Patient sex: F
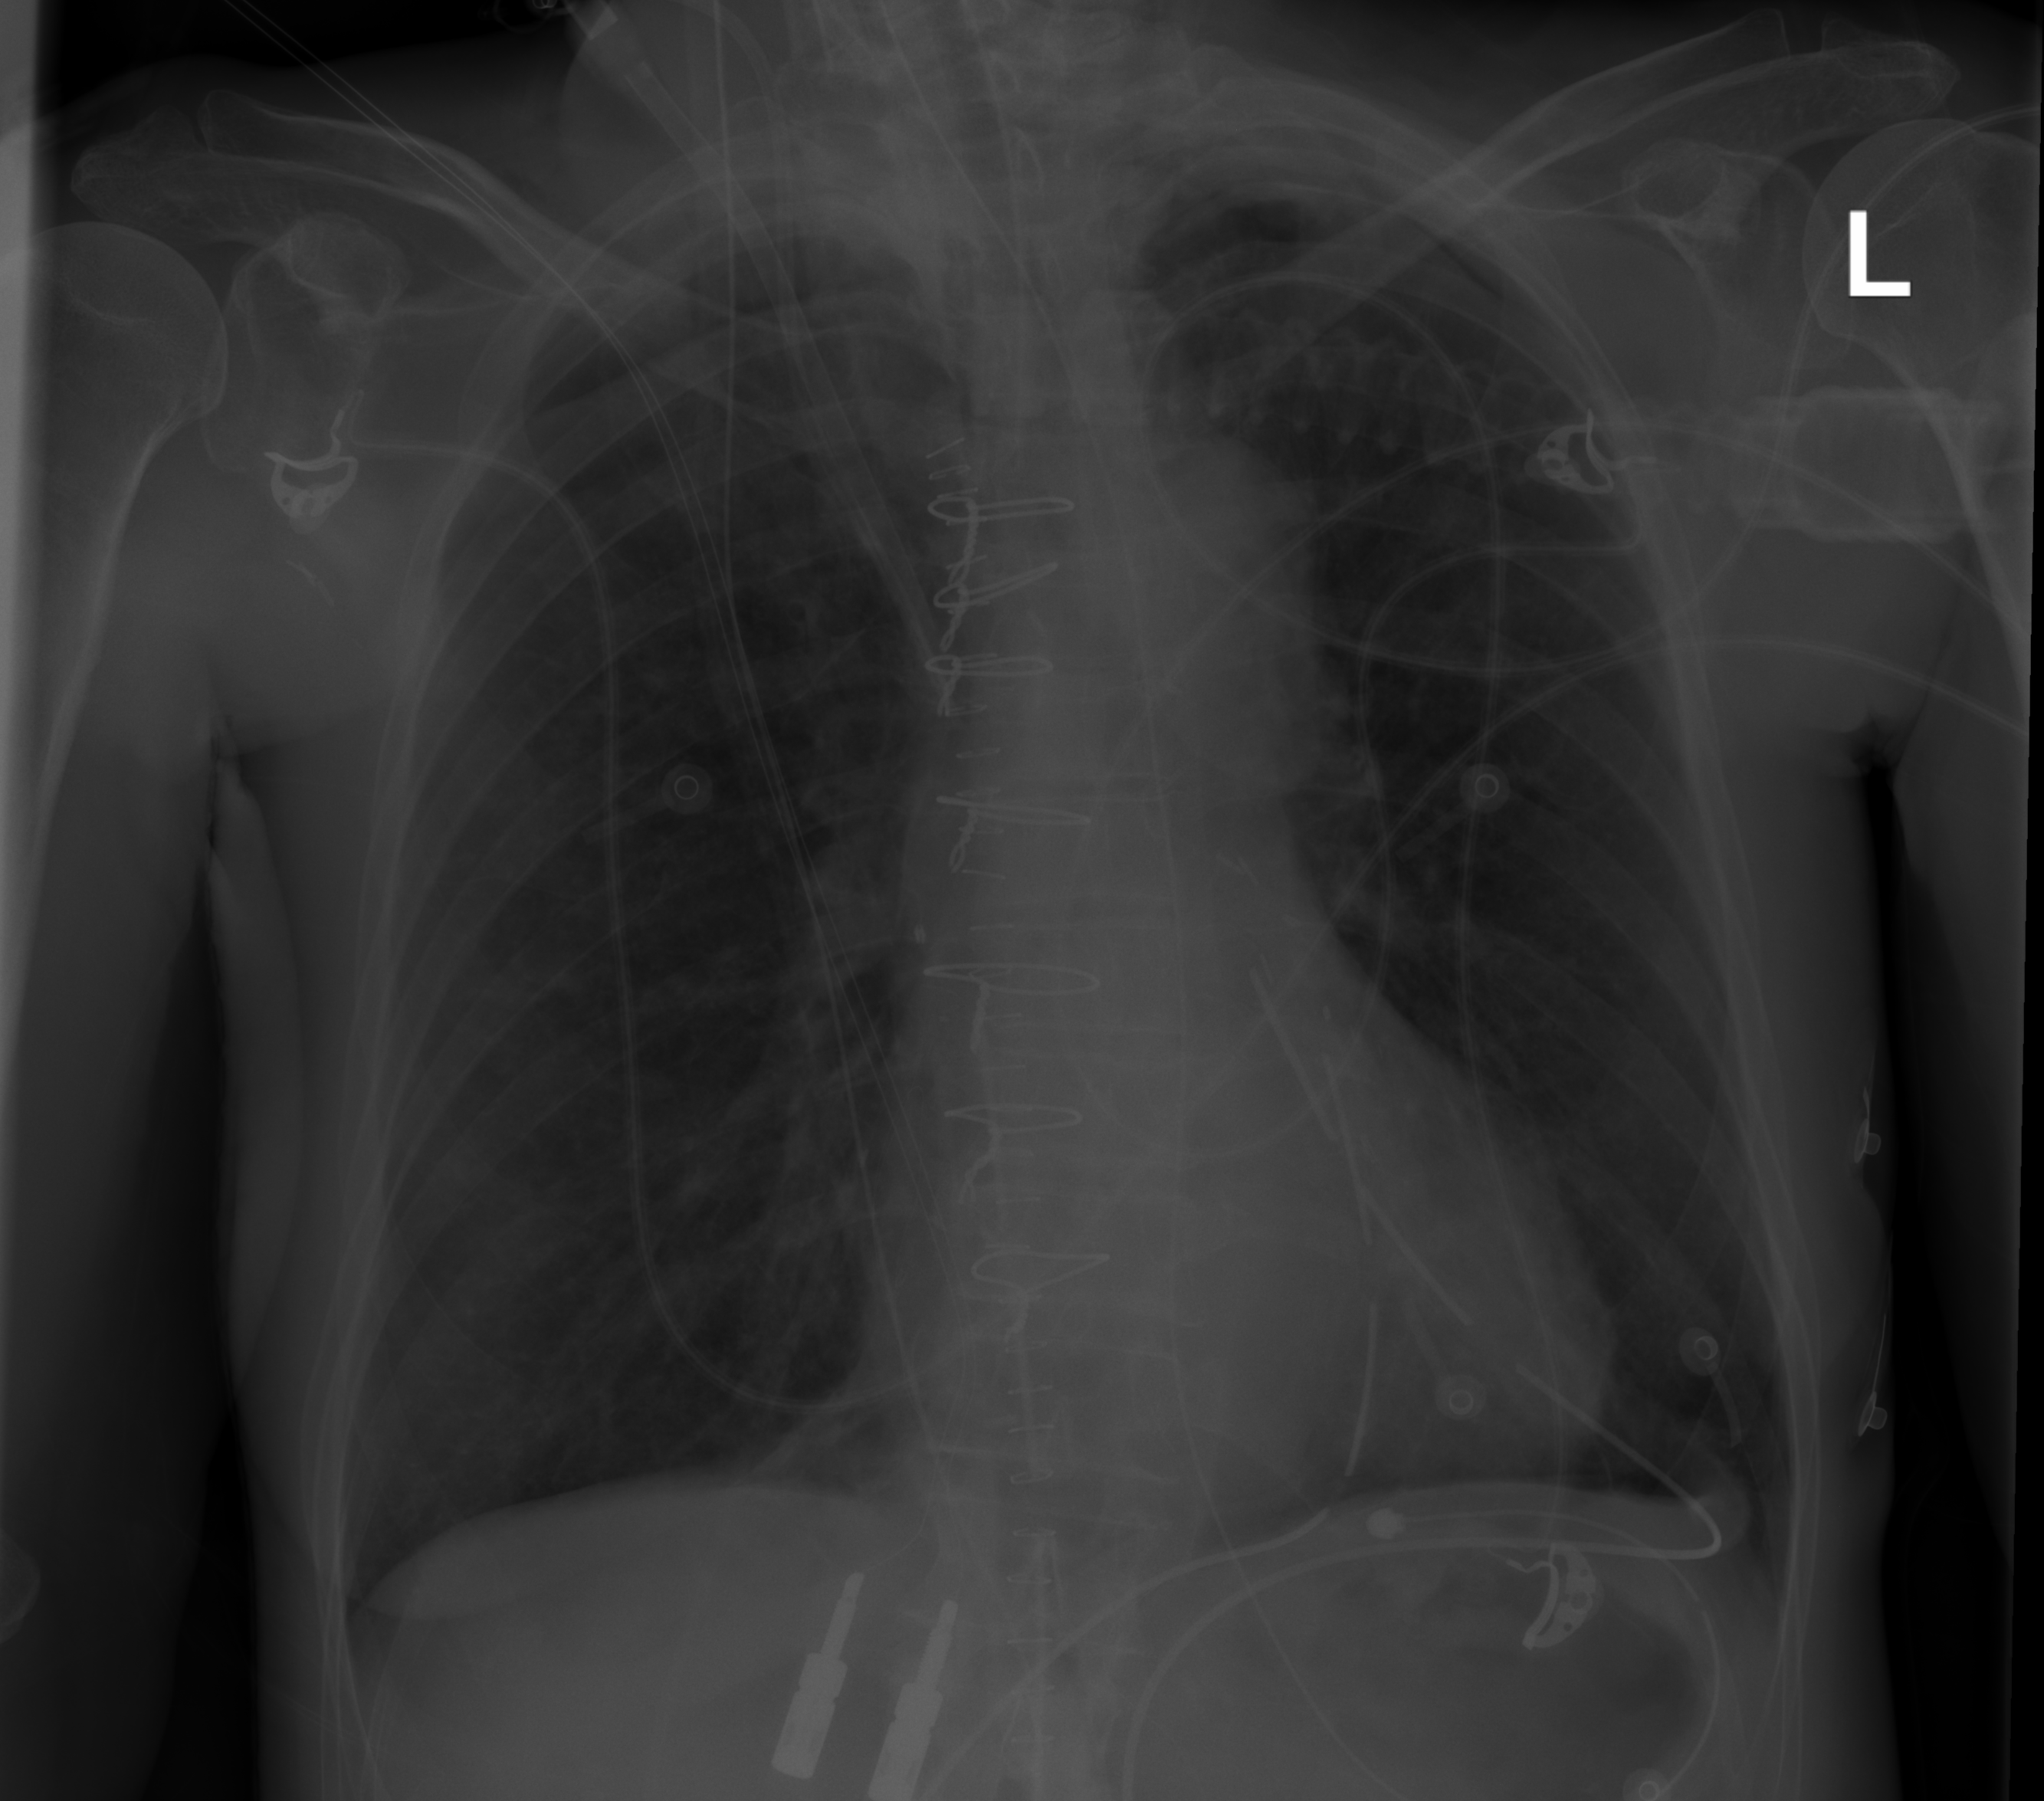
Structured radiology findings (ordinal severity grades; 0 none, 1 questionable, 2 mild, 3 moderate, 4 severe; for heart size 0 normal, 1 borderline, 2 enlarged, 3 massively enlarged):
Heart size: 0
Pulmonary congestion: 0
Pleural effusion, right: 0
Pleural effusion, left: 0
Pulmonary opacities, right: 0
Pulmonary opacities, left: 0
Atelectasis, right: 0
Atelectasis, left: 2